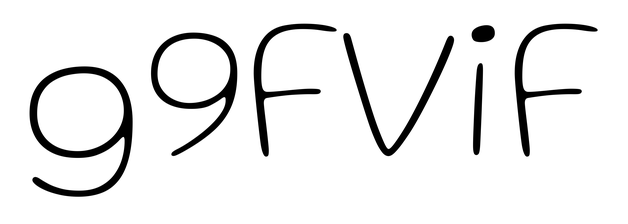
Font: Gluten_Thin